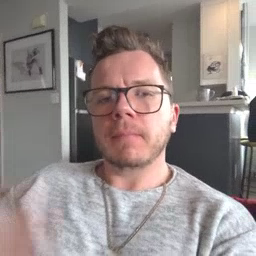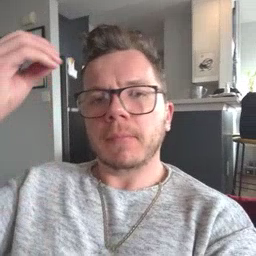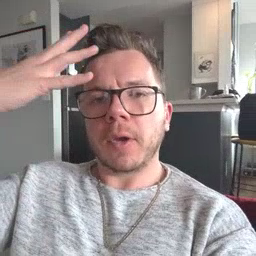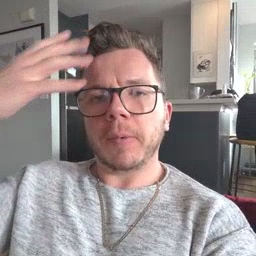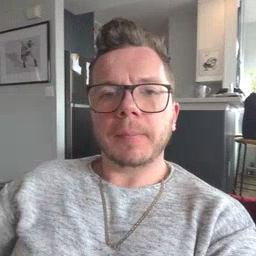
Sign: shower